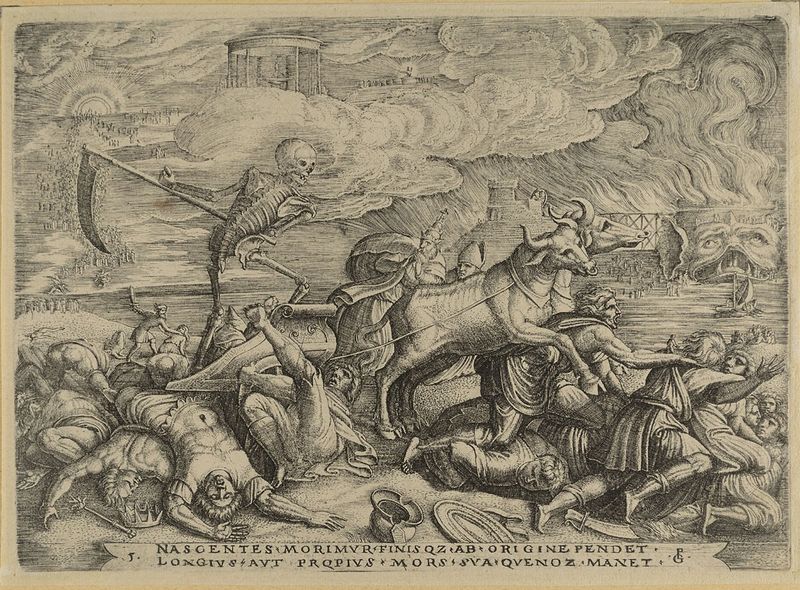
Titel: Triumph des Todes, Blatt aus der Folge der Triumphe nach Petrarca
Künstler: Georg Pencz
Standort: Hamburg
Institution: Museum für Kunst und Gewerbe Hamburg
Schlagwörter: feuer, himmel, körper, mann, wolken, landschaft, menschen, wolke, tod, tot, kirche, krone, renaissance, papier, grafik, graphik, rind, kutsche, rad, wagen, krieg, schlacht, papst, fotografie, photographie, verderben, paradies, vergänglichkeit, flammen, druckgraphik, schwarz-weiß, druckgrafik, radierung, stich, text, tote, bleistift, skelett, leichnam, wunden, fegefeuer, krankheit, opfer, streitwagen, kupferstich, ochsen, stier, triumphzug, festzug, fahrzeuge, sense, verwüstung, symbole, dämonen, anlagen, todes, tieren, personifikationen, einzug, sensenmann, landschaftsdarstellung, pest, himmelstor, gerippt, reproduktionen, sklett, druckerzeugnisse, ornamentstich, vorlageblätter, entrée solennelle, joyeuse entrée, hölle, höllenschlund, azreal